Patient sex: F
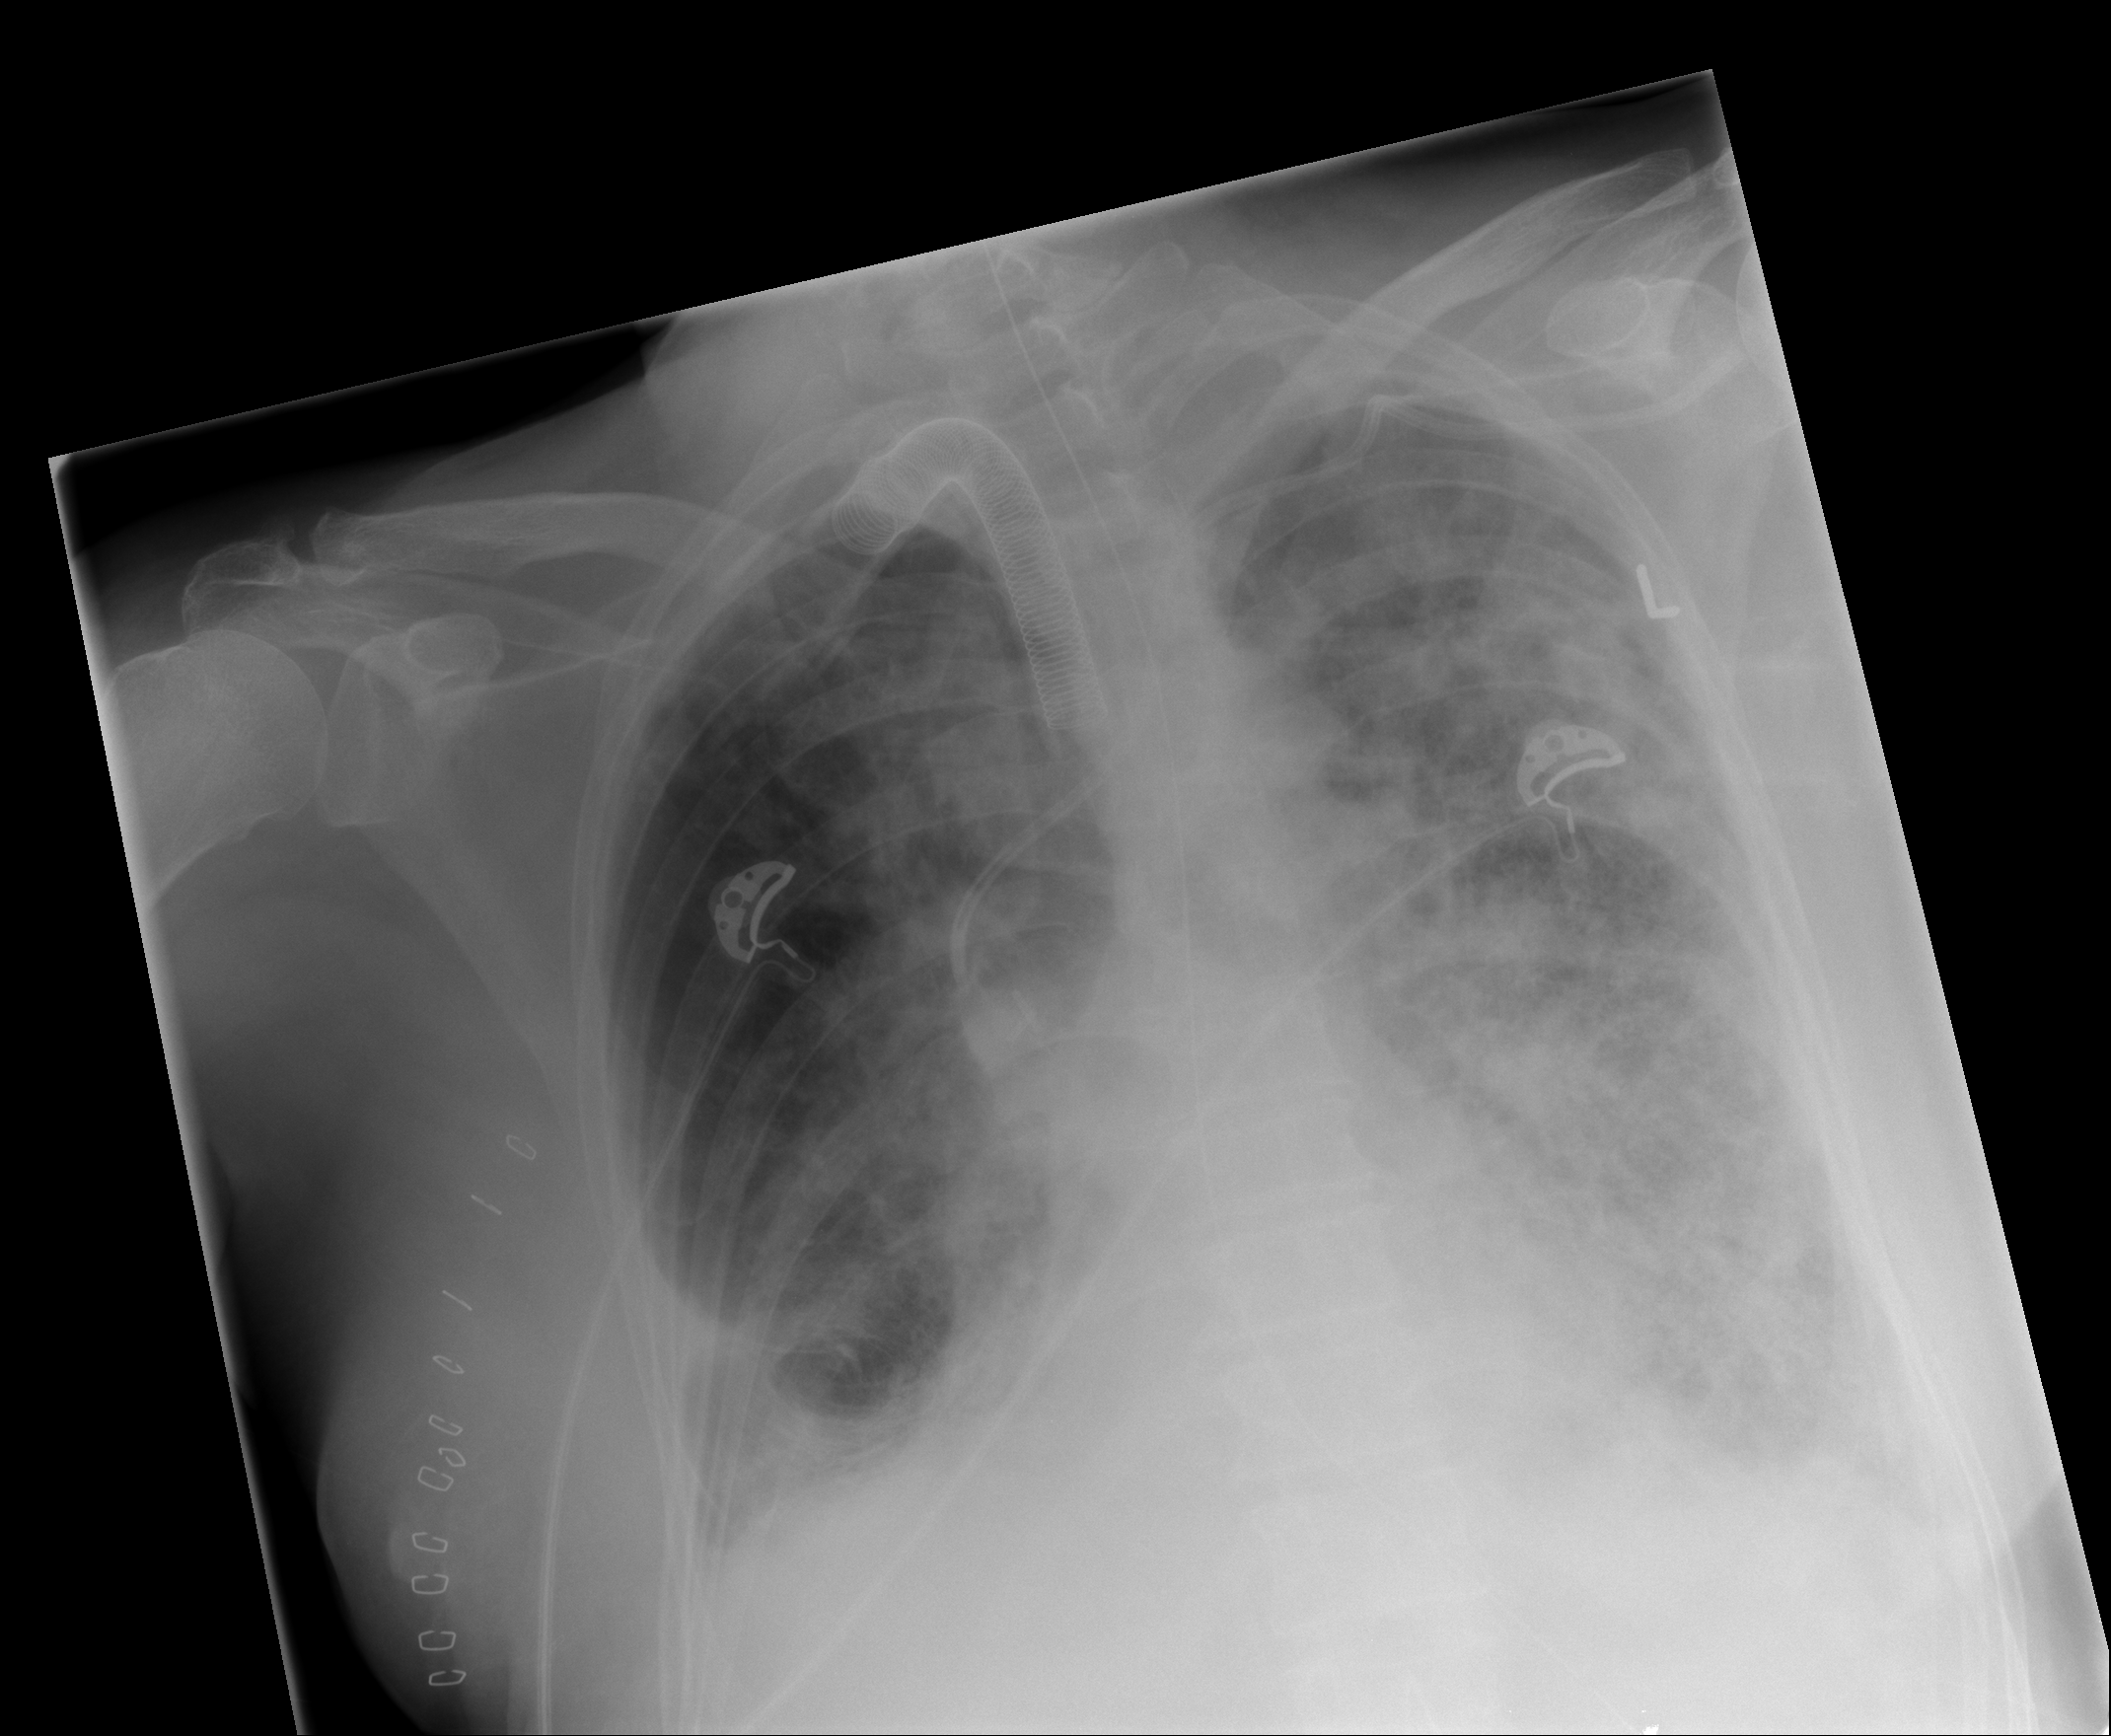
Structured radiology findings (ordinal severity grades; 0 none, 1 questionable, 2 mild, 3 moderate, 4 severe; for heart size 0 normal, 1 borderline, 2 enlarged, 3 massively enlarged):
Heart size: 0
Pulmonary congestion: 2
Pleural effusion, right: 2
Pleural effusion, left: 2
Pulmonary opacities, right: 3
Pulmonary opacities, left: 4
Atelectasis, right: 3
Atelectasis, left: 3